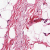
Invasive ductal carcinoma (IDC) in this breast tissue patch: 0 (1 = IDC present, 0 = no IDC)